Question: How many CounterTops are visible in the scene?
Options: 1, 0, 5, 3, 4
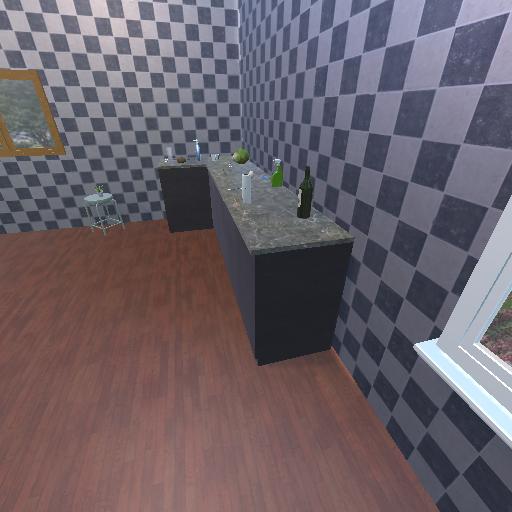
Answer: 1